Brain MRI, t1w sequence, axial 2D slice.
Patient: age 18, sex F, weight 95 kg, height 1.95 m
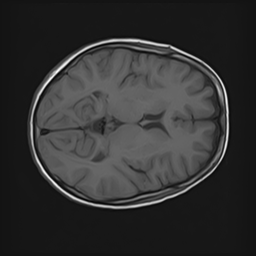